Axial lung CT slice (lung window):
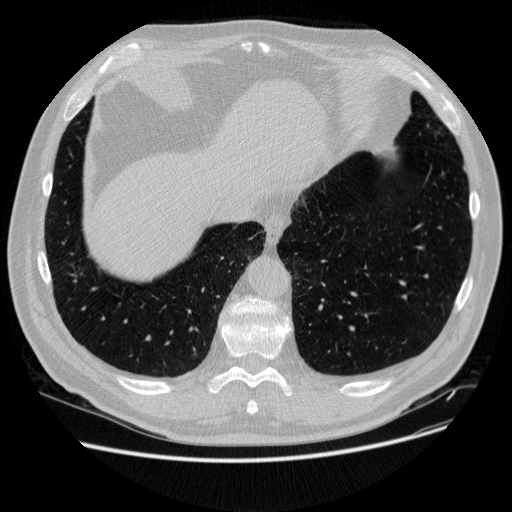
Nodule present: no